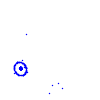
Particle: kaon